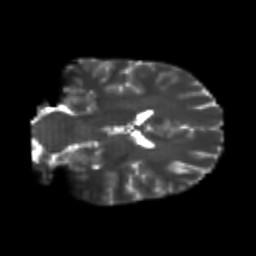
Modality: T2w
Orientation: coronal
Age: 23
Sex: male
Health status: healthy
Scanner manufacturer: philips
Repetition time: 7.387 s
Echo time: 0.08599 s